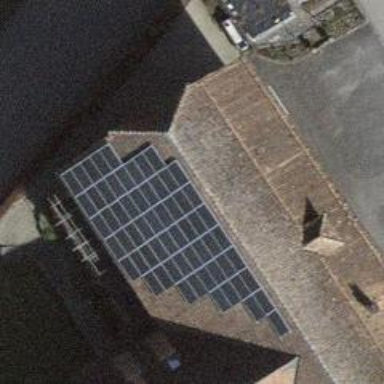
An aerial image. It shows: Solar power generator with photovoltaic panels.